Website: walmart
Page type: customer-info-address
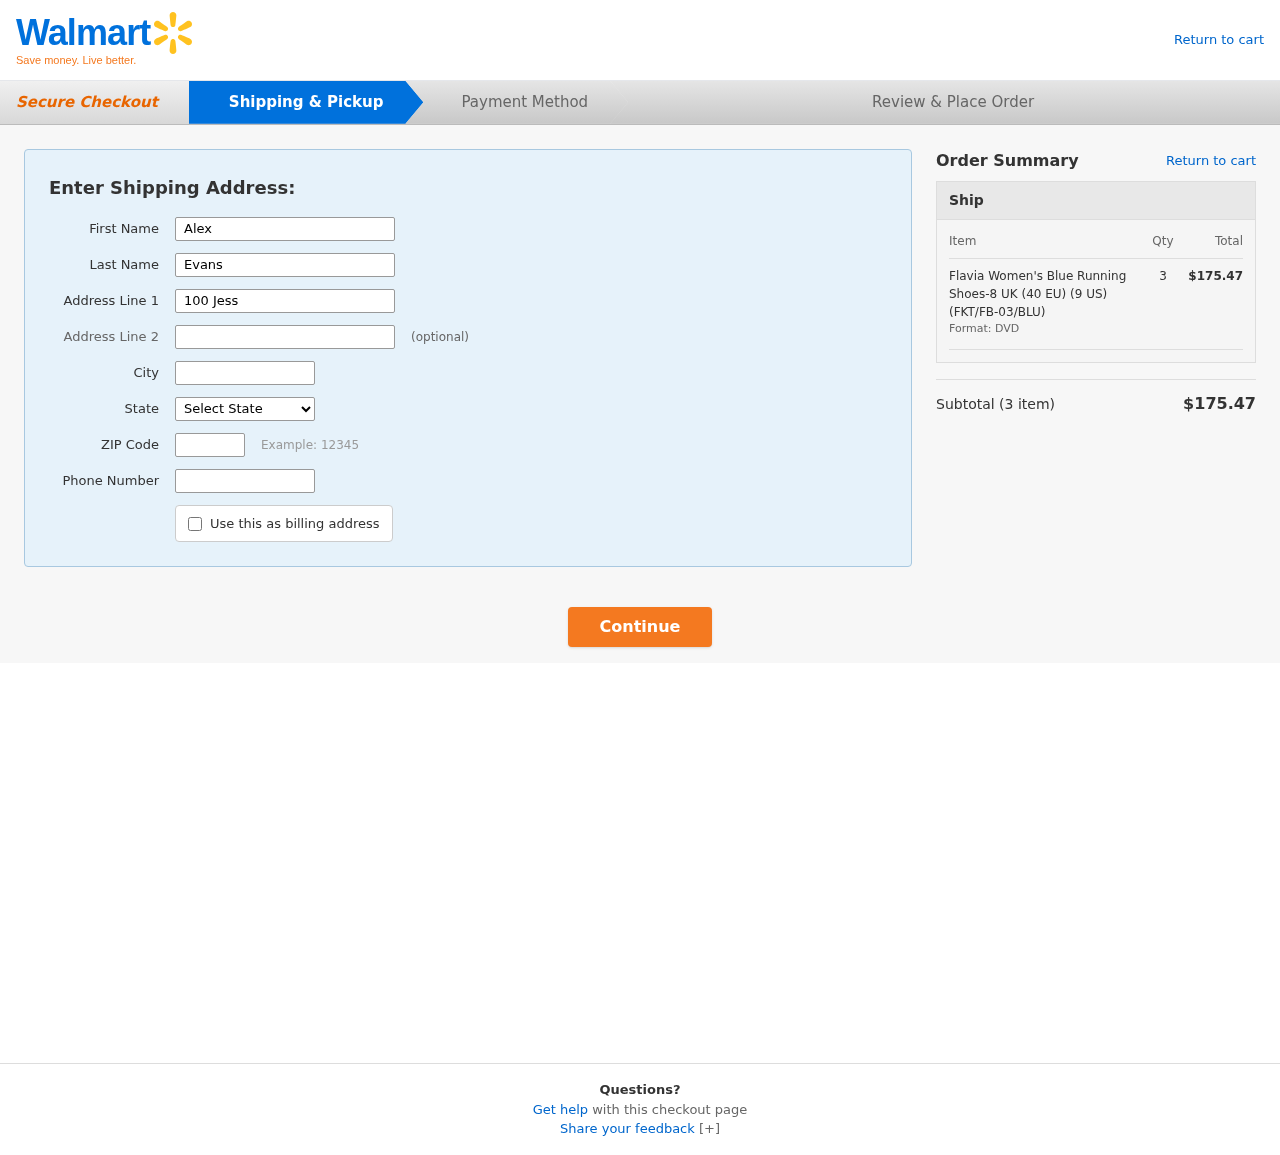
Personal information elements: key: PII_CITY
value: East Larry
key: PII_FIRSTNAME
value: Alex
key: PII_LASTNAME
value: Evans
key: PII_PHONE
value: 9772434021
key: PII_POSTCODE
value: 44915
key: PII_STATE
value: Missouri
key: PII_STREET
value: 100 Jessica Lakes
Product elements: key: PRODUCT1_NAME
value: Flavia Women's Blue Running Shoes-8 UK (40 EU) (9 US) (FKT/FB-03/BLU)
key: PRODUCT1_QUANTITY
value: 3
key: PRODUCT1_LINE_TOTAL
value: $175.47
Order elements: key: ORDER_NUM_ITEMS
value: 3
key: ORDER_SUBTOTAL
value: $175.47